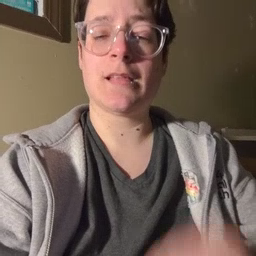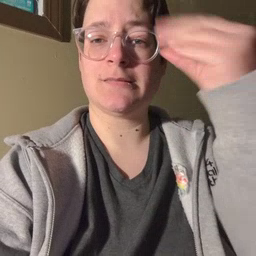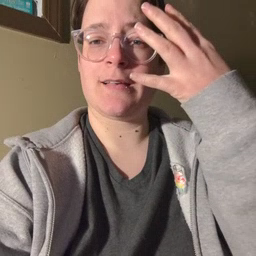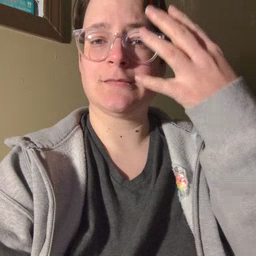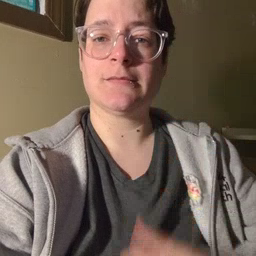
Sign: sun